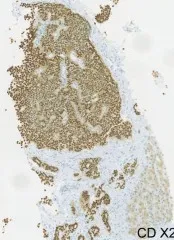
Photomicrographs of liver biopsy showing:. Positivity for CDX2, a specific marker of intestinal epithelial cells (x100).
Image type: pathology (immunostaining)